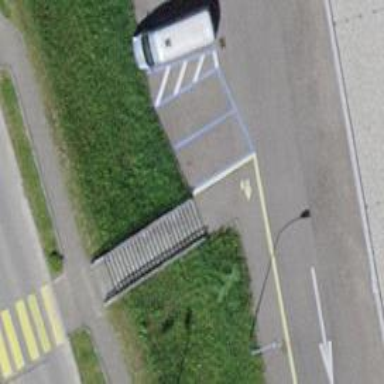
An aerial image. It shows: Set of steps on the road.